Interaction volume radius: 10 \u00c5
Interaction volume height: 25 \u00c5
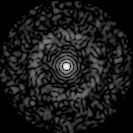
Disorder parameter: 0.8373